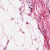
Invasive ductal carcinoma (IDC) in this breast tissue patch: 0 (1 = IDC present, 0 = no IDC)